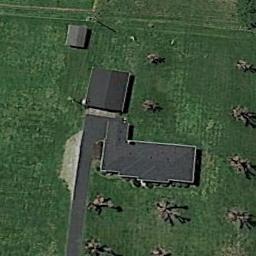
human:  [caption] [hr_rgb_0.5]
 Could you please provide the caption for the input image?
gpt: A path leads to these two houses which are surrounded by lawn .

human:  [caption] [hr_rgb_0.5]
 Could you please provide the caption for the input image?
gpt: There are several houses of different sizes in a sparse residential area surrounded by grass .

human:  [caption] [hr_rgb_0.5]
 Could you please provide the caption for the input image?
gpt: There are three different size buildings in the sparse residential .

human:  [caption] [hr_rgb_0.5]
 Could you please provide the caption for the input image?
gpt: The sparse residential is on the grass next to a road .

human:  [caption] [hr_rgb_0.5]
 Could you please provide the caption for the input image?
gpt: A sparse residential area with three black buildings on the green meadow .